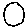
Label: moon